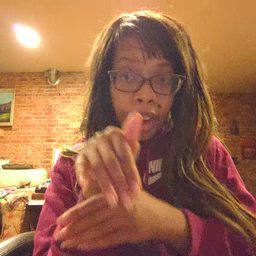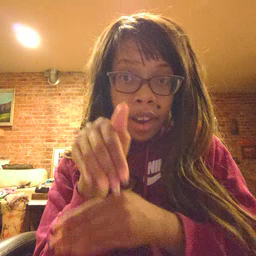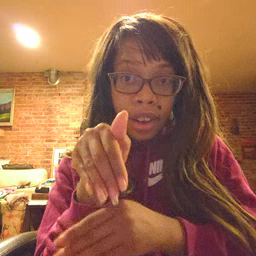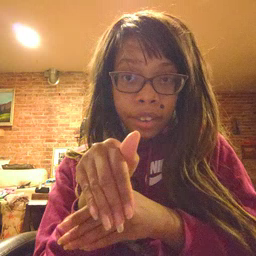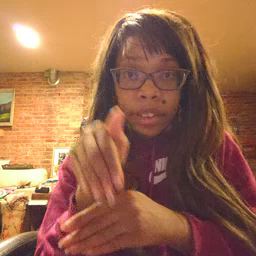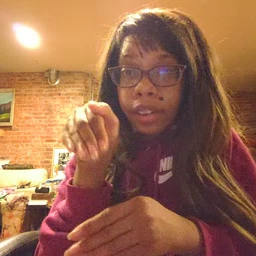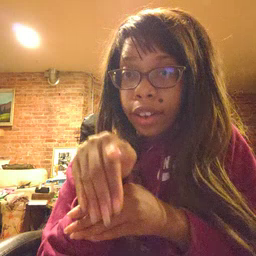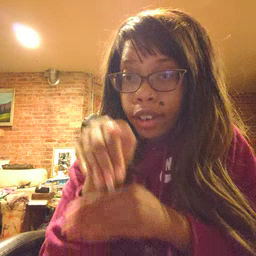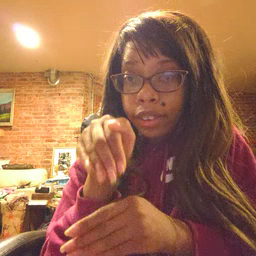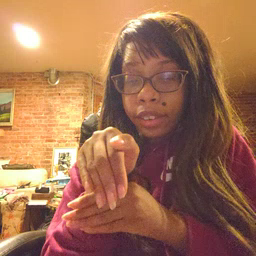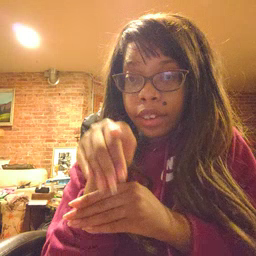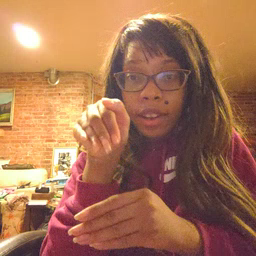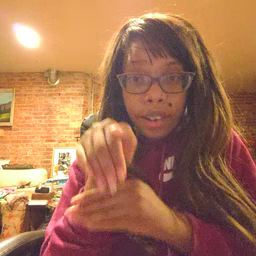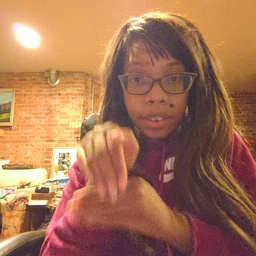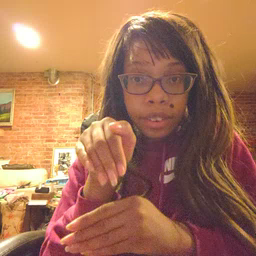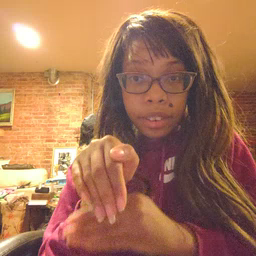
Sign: night